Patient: sex M, age 30
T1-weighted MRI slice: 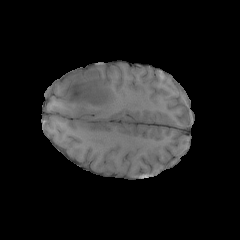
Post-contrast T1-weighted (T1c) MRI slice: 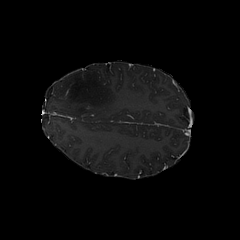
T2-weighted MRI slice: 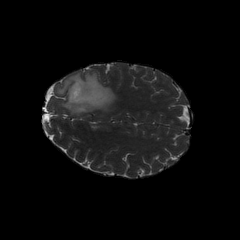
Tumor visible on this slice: yes
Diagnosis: Astrocytoma, IDH-mutant
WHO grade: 3